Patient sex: M
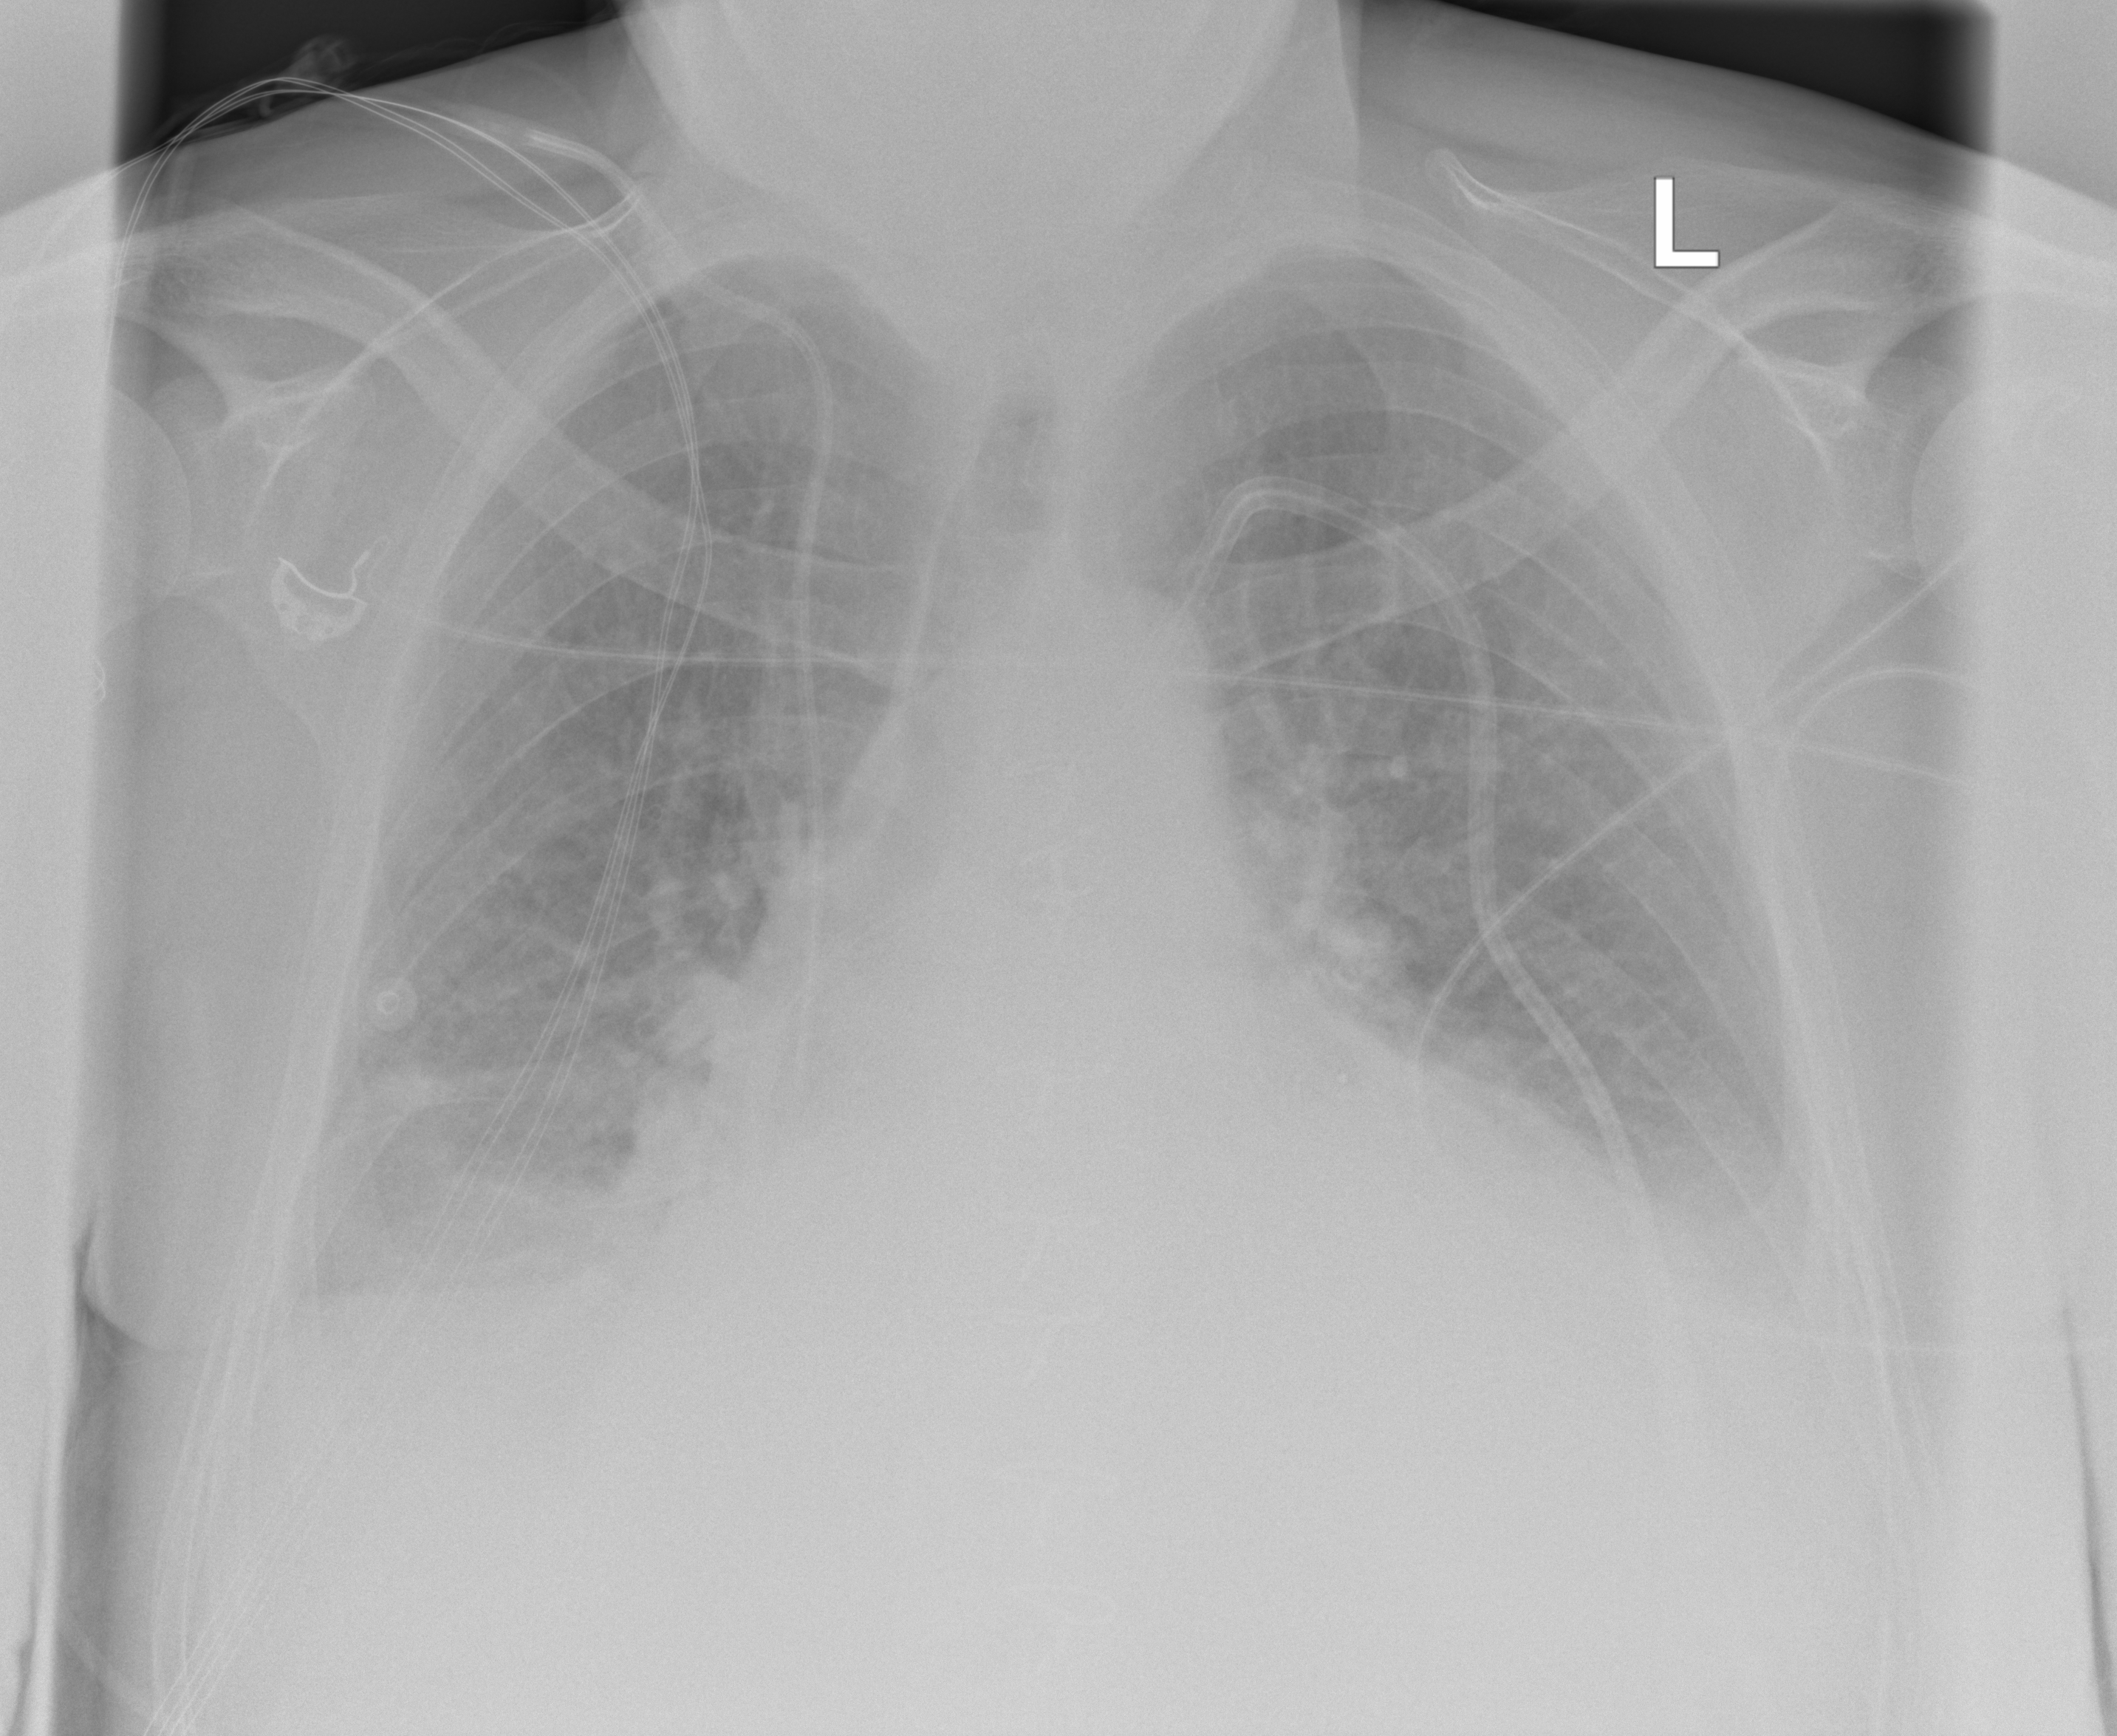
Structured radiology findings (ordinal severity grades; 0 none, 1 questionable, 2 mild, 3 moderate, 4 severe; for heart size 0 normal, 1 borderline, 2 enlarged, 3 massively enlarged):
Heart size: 3
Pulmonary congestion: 2
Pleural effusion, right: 2
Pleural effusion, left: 3
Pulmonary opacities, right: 2
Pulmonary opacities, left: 2
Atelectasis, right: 3
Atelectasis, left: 2